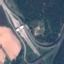
Label: Highway